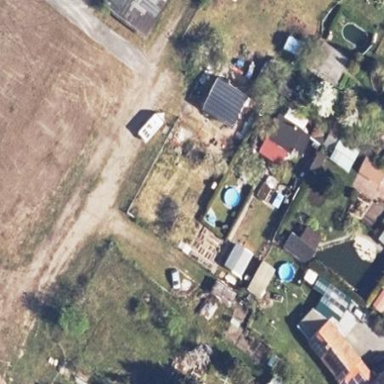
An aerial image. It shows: Group of garages.